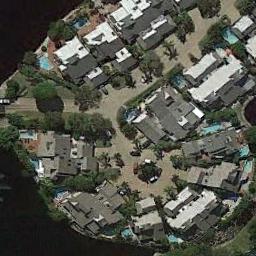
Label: dense_residential